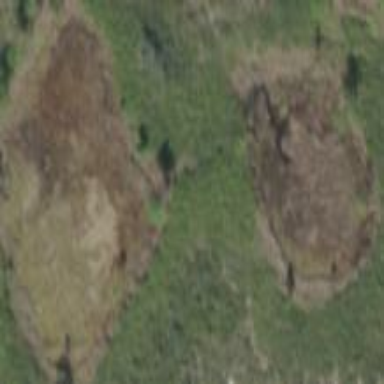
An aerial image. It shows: Marshy wetland area.